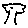
Label: tree